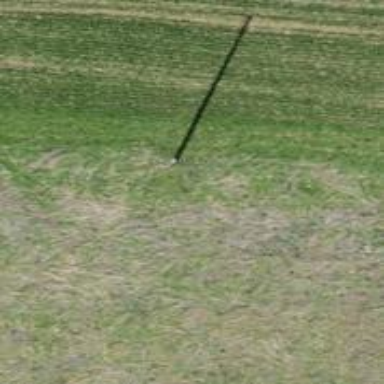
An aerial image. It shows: Power pole.